Question: I am currently storing in MySQL database image names for easier way to retrieve the actual images. I am having problems with the php code I created that stores the names. Duplicate and blank insertions are being made into the DB without my permission.
Is there a way to avoid this issue of duplicate or blank values being inserted when the page refreshed?

'''
<?
$images = explode(',', $_GET['i']);
$path = Configuration::getUploadUrlPath('medium', 'target');
if (is_array($images)) {
try {
$objDb = new PDO("mysql:host=" . $host . ";dbname=" . $db, $user, $pass);
$objDb->exec('SET CHARACTER SET utf8');
} catch (PDOException $e) {
echo 'There was a problem';
}
$sql = "INSERT INTO 'urlImage' ('image_name') VALUES ";
foreach ($images as $image) {
$value[] = "('" . $image . "')"; // collect imagenames
}
$sql .= implode(',', $value) . ";"; //build query
$objDb->query($sql);
}
?>
'''
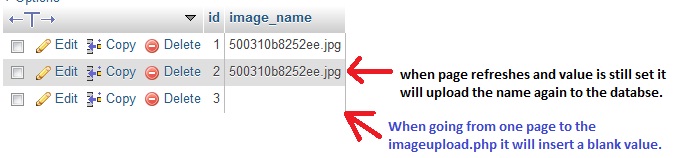
Answer: I reformatted things into what I think should be slightly more readable and more easily separate what's going on in the code. I also updated your queries to show how you can properly "sanitize" your input.
I still think the process by which you're going about sending the data to the server is wrong, but hopefully this code helps you out a little bit. I'd also do this more object orientedly.. but I feel that leaves the scope of your question just a little bit =P. It's kind of like everyone else is saying though, the logic for your code was only off .
As for the duplication thing, look into checking if the file already exists before adding it to the database.
'''
<?php
$_GET['i'] = 'file1.png, file2.png, file3.png'; // This is just for testing ;].
$images = retrieve_images();
insert_images_into_database($images);
function retrieve_images()
{
//As someone else pointed out, you do not want to use GET for this and instead want to use POST. But my goal here is to clean up your code
//and make it work :].
$images = explode(',', $_GET['i']);
return $images;
}
function insert_images_into_database($images)
{
if(!$images)//There were no images to return
return false;
$pdo = get_database_connection();
foreach($images as $image)
{
$sql = "INSERT INTO 'urlImage' ('image_name') VALUES ( ? )";
$prepared = $pdo->prepare($sql);
$prepared->execute(array($image));
}
}
function get_database_connection()
{
$host = 'localhost';
$db = 'test';
$user = 'root';
$pass = '';
try {
$pdo = new PDO("mysql:host=" . $host . ";dbname=" . $db, $user, $pass);
$pdo->exec('SET CHARACTER SET utf8');
} catch(PDOException $e) {
die('There was a problem');
}
return $pdo;
}
'''